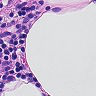
Metastatic tissue present: no